Question: I am making a simple application that I just want to display that status of a specific Virtual Ethernet Adapter after clicking a button (which also pulls some other info).
The adapter is used for a VPN and always starts with "PANGP"

Currently have the following which obviously is not choosing the correct adapter but will show the network in general is up.
'''
if (NetworkInterface.GetIsNetworkAvailable())
{
NetworkInterface[] interfaces = NetworkInterface.GetAllNetworkInterfaces();
foreach (NetworkInterface Interface in interfaces)
{
if (Interface.OperationalStatus == OperationalStatus.Up)
{
if ((Interface.NetworkInterfaceType == NetworkInterfaceType.Ppp) && (Interface.NetworkInterfaceType != NetworkInterfaceType.Loopback))
{
IPv4InterfaceStatistics statistics = Interface.GetIPv4Statistics();
vpnStatus.Text = (Interface.Name + " " + Interface.NetworkInterfaceType.ToString() + " " + Interface.Description);
}
else
{
vpnStatus.Text = ("Currently not detecting correct adapter but network is up.");
}
}
}
}
'''
I don't need anything complex just want to show if that PANGP is disabled or enabled.
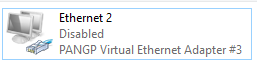
Answer: Isn't this simply the case of filtering the list of network interfaces by the name you are looking for?
Something like this:
'''
foreach (NetworkInterface Interface in interfaces.Where(x => x.Name.StartsWith("PANGP")))
'''
Which will return only network interfaces whose names start with 'PANGP'.
Or alternatively if you don't wish to use Linq:
'''
foreach (NetworkInterface Interface in interfaces)
{
if (Interface.Name.StartsWith("PANGP"))
{
...
'''
### Addressing the loop issues
As pointed out by @PanagiotisKanavos in the comments, there is also an issue with the loop you have created. The output is being shown when 'vpnStatus.Text' is set, but that will be updated for each element in the array with only the final element's values being retained in the 'TextBox'.
The correct solution depends upon when there are multiple adapters that match the criteria or only ever a single one.
For a single one, simply select that and don't use a 'foreach' loop:
'''
NetworkInterface Interface = interfaces.Where(x => x.Name.StartsWith("PANGP")).FirstOrDefault();
if (Interface != null)
{
// Display the appropriate text in your textbox
}
'''
If there are multiple, the solution is dependent on what needs to be shown. What be done is to store each result on it's own line in a string and then set the 'TextBox' to that value at the end:
'''
string outputText = string.Empty;
foreach (NetworkInterface Interface in interfaces.Where(x => x.Name.StartsWith("PANGP")))
{
// Do existing logic and then instead of setting vpnStatus.Text, do this:
outputText += Interface.Name + " " + Interface.NetworkInterfaceType.ToString() + " " + Interface.Description + Environment.NewLine;
}
vpnStatus.Text = outputText;
'''
### .Description or .Name?
The property to search in may actually be '.Description' and not '.Name' as I have used above. In this case, just modify the Linq (or the 'if' statement for non-Linq) to use 'x.Description.StartsWith("PANGP")' instead of 'x.Name...'.
### Note about variable names
I would politely suggest also that 'Interface' is not an ideal name for your variable given the cross-over with 'interface' (which is why it's presumably named with a capital letter). Perhaps 'networkInterface' would serve better and reduce the chance of confusion later?